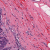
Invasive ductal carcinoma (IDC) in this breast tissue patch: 1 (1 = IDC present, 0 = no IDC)